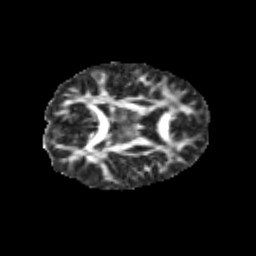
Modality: FA
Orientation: axial
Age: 12
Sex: female
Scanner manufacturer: siemens
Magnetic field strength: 3 T
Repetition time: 3.8 s
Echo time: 0.07 s